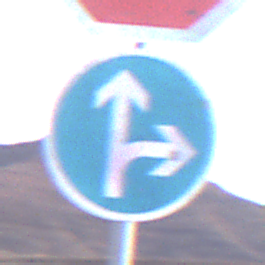
Verkehrszeichen: VorgeschriebeneFahrtrichtungGeradeausOderRechts
Zusatzzeichen oben: Stop
Umgebung: Outdoor, Nature
Tageszeit: Dusk
Wetter: Clear
Licht: Natural
Jahreszeit: NotSpecified
Kontrast: LowContrast